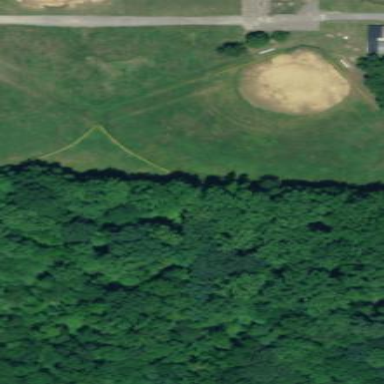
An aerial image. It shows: Softball pitch for leisure land activities.